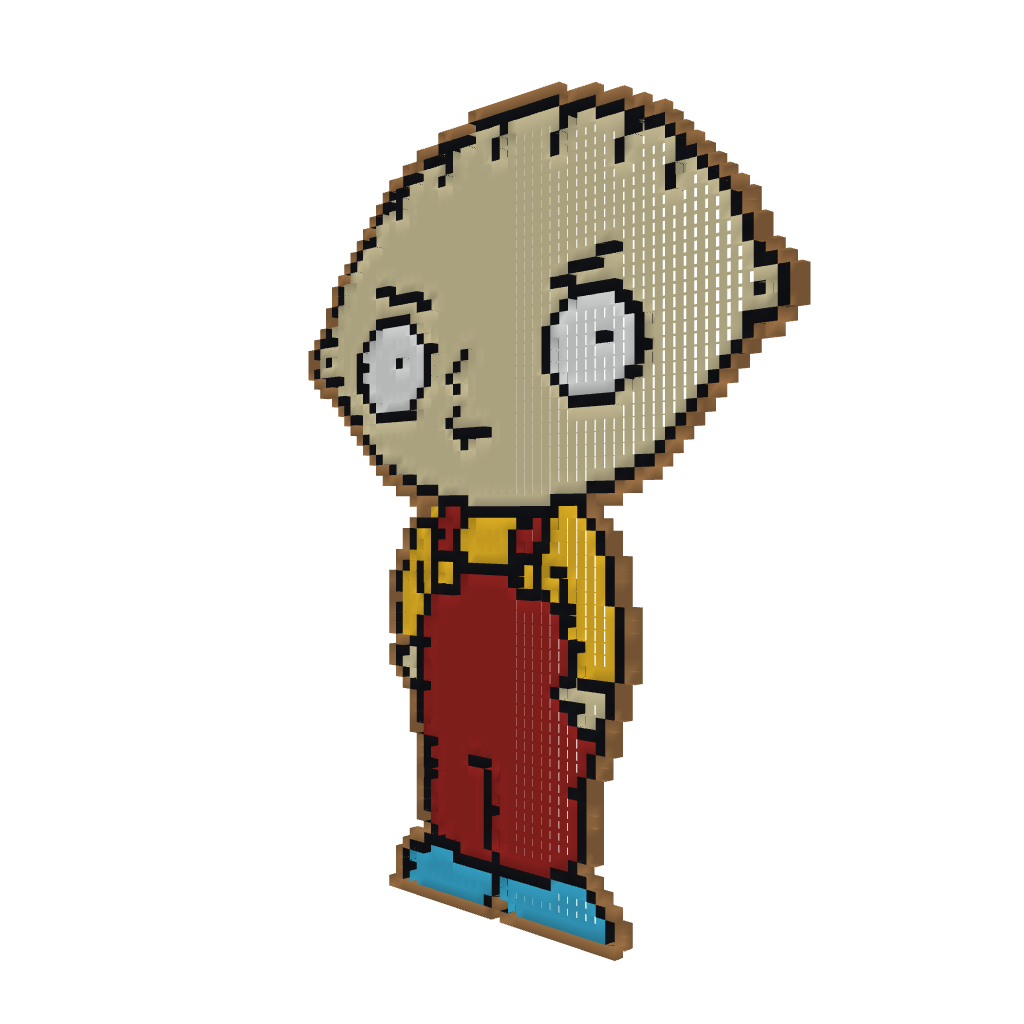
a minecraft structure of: Stewie!